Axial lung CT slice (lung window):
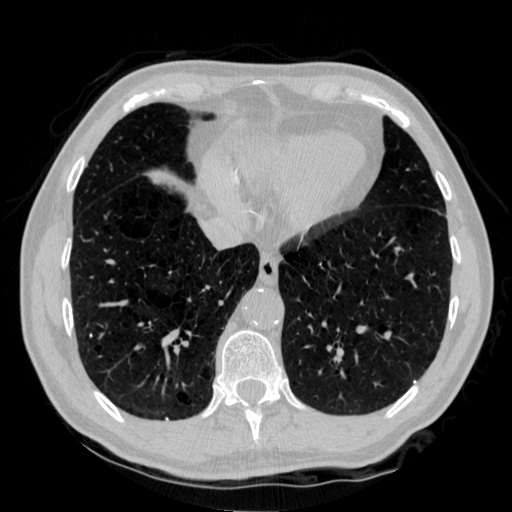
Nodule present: no